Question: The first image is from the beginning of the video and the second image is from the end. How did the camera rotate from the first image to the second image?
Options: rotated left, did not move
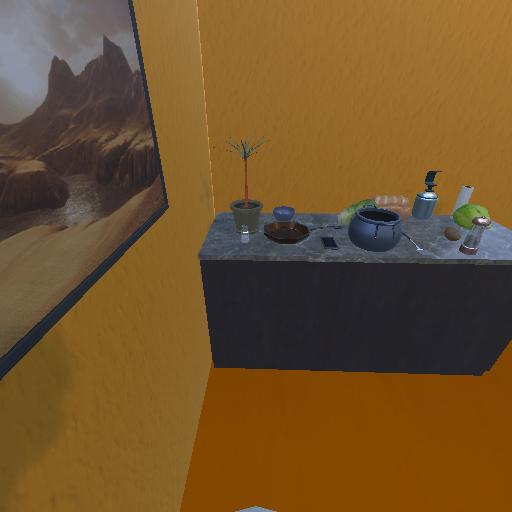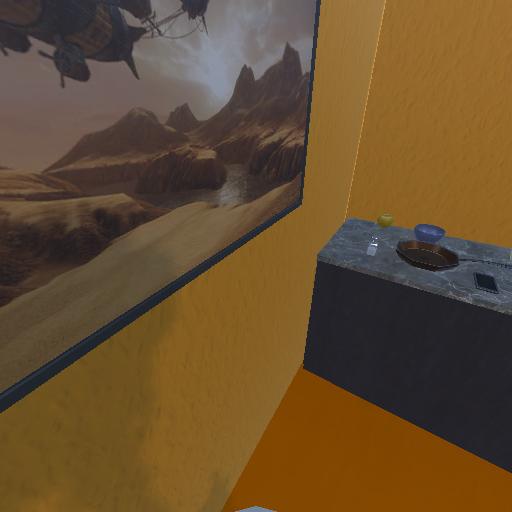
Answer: rotated left